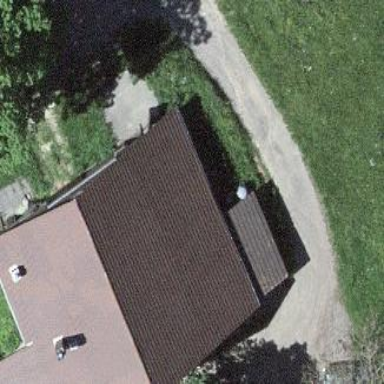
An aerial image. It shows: Farm building.